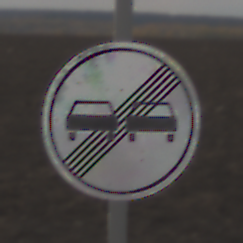
Verkehrszeichen: EndeUeberholverbot
Umgebung: Outdoor, Nature
Tageszeit: MorningAfternoon
Wetter: Overcast
Licht: Natural
Jahreszeit: NotSpecified
Kontrast: LowContrast